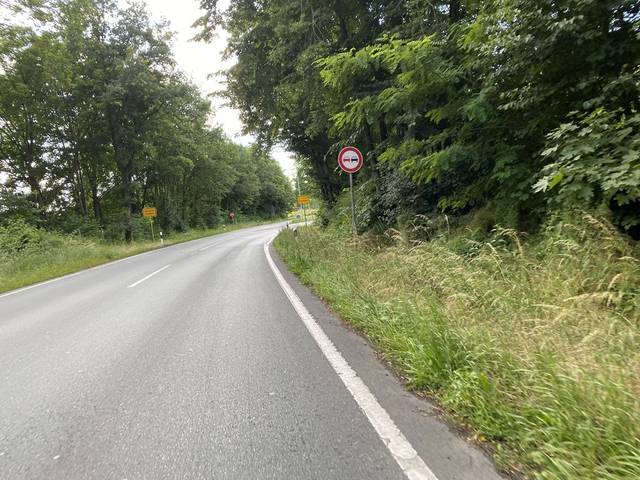
Region: Germany
Coordinates: 50.565, 8.655